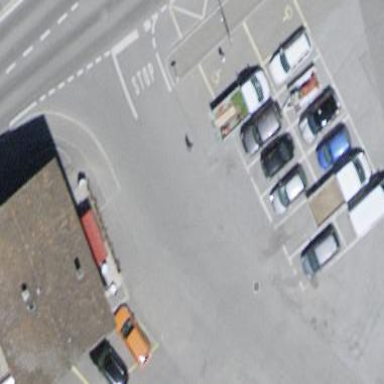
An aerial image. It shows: Parking area with surface.